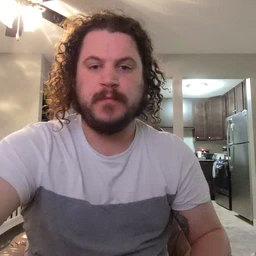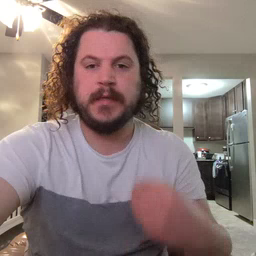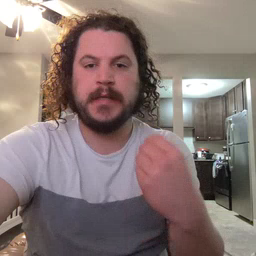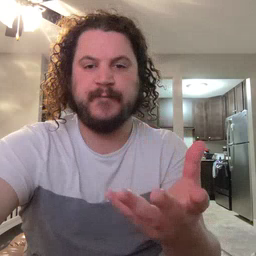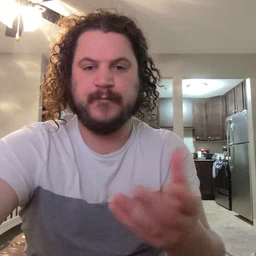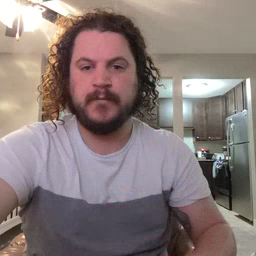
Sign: give